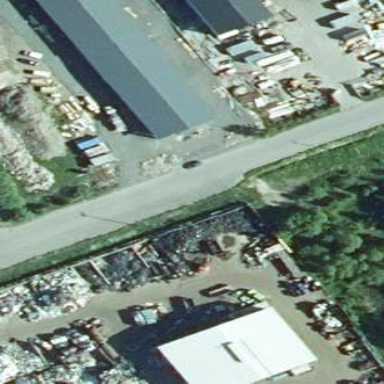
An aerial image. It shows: Industrial building.